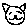
Label: cat